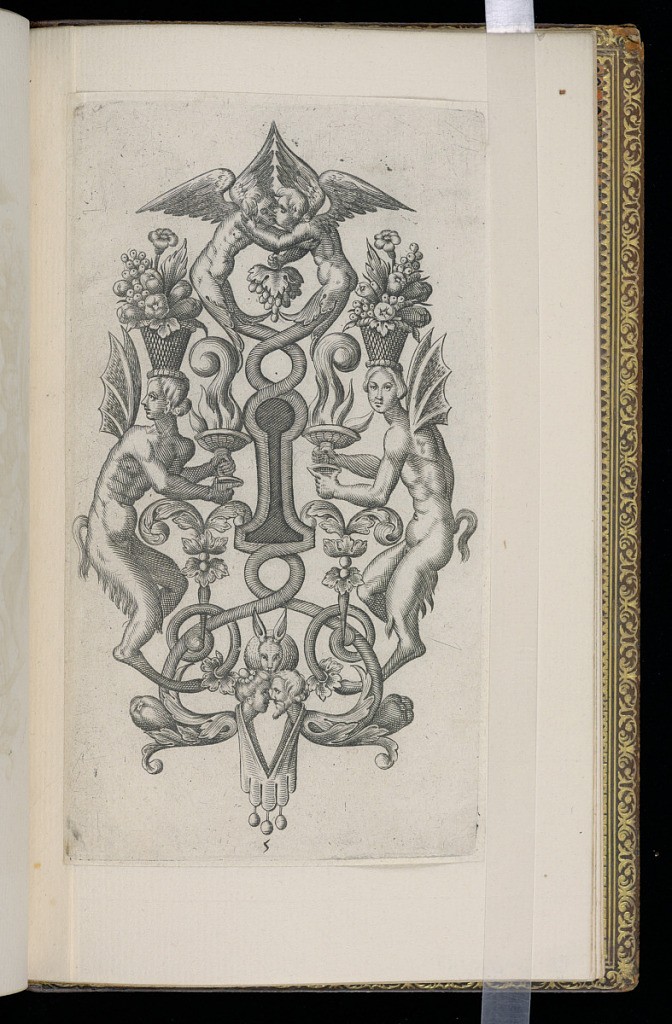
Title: Design for a Keyhole Escutcheon
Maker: Antoine Jacquard, French, active ca. 1616 – d. 1652
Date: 1615
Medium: Engraving on paper
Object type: Print
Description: Design for a keyhole escutcheon featuring grotesque motifs including hybrid creatures which are part-male, part-female, and part-animal, with surrounding scrolling leaves, baskets of fruit and flowers, flaming torches, and mascarons (masks). The plate is numbered.